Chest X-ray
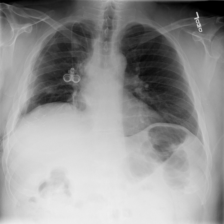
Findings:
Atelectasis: negative
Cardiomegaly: negative
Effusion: positive
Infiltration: negative
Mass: negative
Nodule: positive
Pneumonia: negative
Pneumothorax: negative
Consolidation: negative
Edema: negative
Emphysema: positive
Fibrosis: negative
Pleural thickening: negative
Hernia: negative